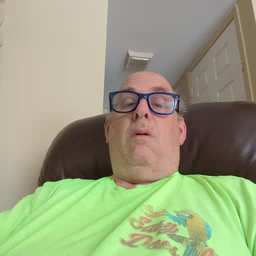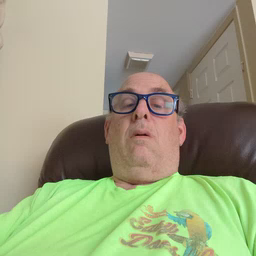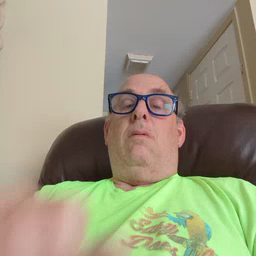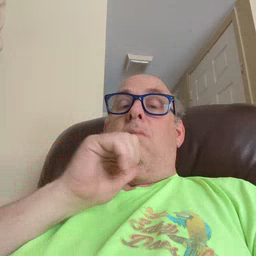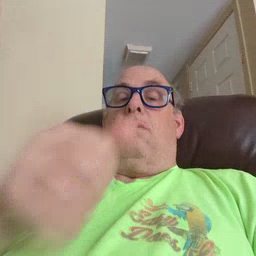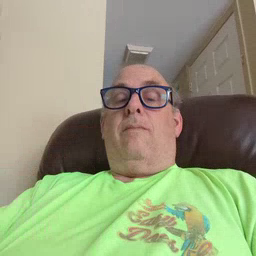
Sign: not